Question: I'm trying to draw a chess board in OpenGL. I can draw the squares of the game board exactly as I want. But I also want to add a small boarder around the perimeter of the game board. Somehow, my perimeter is way bigger than I want. In fact, each edge of the border is the exact width of the entire game board itself.
My approach is to draw a neutral gray rectangle to represent the entire "slab" of wood that would be cut to make the board. Then, inside of this slab, I place the 64 game squares, which should be exactly centered and take up just slightly less 2d space as the slab does. I'm open to better ways, but keep in mind that I'm not very bright.
EDIT: in the image below all that gray area should be about 1/2 the size of a single square. But as you can see, each edge is the size of the entire game board. Clearly I'm not understanding something.

Here is the display function that I wrote. Why is my "slab" so much too large?
'''
void display()
{
// Clear the image
glClear(GL_COLOR_BUFFER_BIT | GL_DEPTH_BUFFER_BIT);
// Reset any previous transformations
glLoadIdentity();
// define the slab
float square_edge = 8;
float border = 4;
float slab_thickness = 2;
float slab_corner = 4*square_edge+border;
// Set the view angle
glRotated(ph,1,0,0);
glRotated(th,0,1,0);
glRotated(zh,0,0,1);
float darkSquare[3] = {0,0,1};
float lightSquare[3] = {1,1,1};
// Set the viewing matrix
glOrtho(-slab_corner, slab_corner, slab_corner, -slab_corner, -slab_corner, slab_corner);
GLfloat board_vertices[8][3] = {
{-slab_corner, slab_corner, 0},
{-slab_corner, -slab_corner, 0},
{slab_corner, -slab_corner, 0},
{slab_corner, slab_corner, 0},
{-slab_corner, slab_corner, slab_thickness},
{-slab_corner, -slab_corner, slab_thickness},
{slab_corner, -slab_corner, slab_thickness},
{slab_corner, slab_corner, slab_thickness}
};
glEnableClientState(GL_VERTEX_ARRAY);
glVertexPointer(3, GL_INT, 0, board_vertices);
// this defines each of the six faces in counter clockwise vertex order
GLubyte slabIndices[] = {0,3,2,1,2,3,7,6,0,4,7,3,1,2,6,5,4,5,6,7,0,1,5,4};
glColor3f(0.3,0.3,0.3); //upper left square is always light
glDrawElements(GL_QUADS, 24, GL_UNSIGNED_BYTE, slabIndices);
// draw the individual squares on top and centered inside of the slab
for(int x = -4; x < 4; x++) {
for(int y = -4; y < 4; y++) {
//set the color of the square
if ( (x+y)%2 ) glColor3fv(darkSquare);
else glColor3fv(lightSquare);
glBegin(GL_QUADS);
glVertex2i(x*square_edge, y*square_edge);
glVertex2i(x*square_edge+square_edge, y*square_edge);
glVertex2i(x*square_edge+square_edge, y*square_edge+square_edge);
glVertex2i(x*square_edge, y*square_edge+square_edge);
glEnd();
}
}
glFlush();
glutSwapBuffers();
}
'''
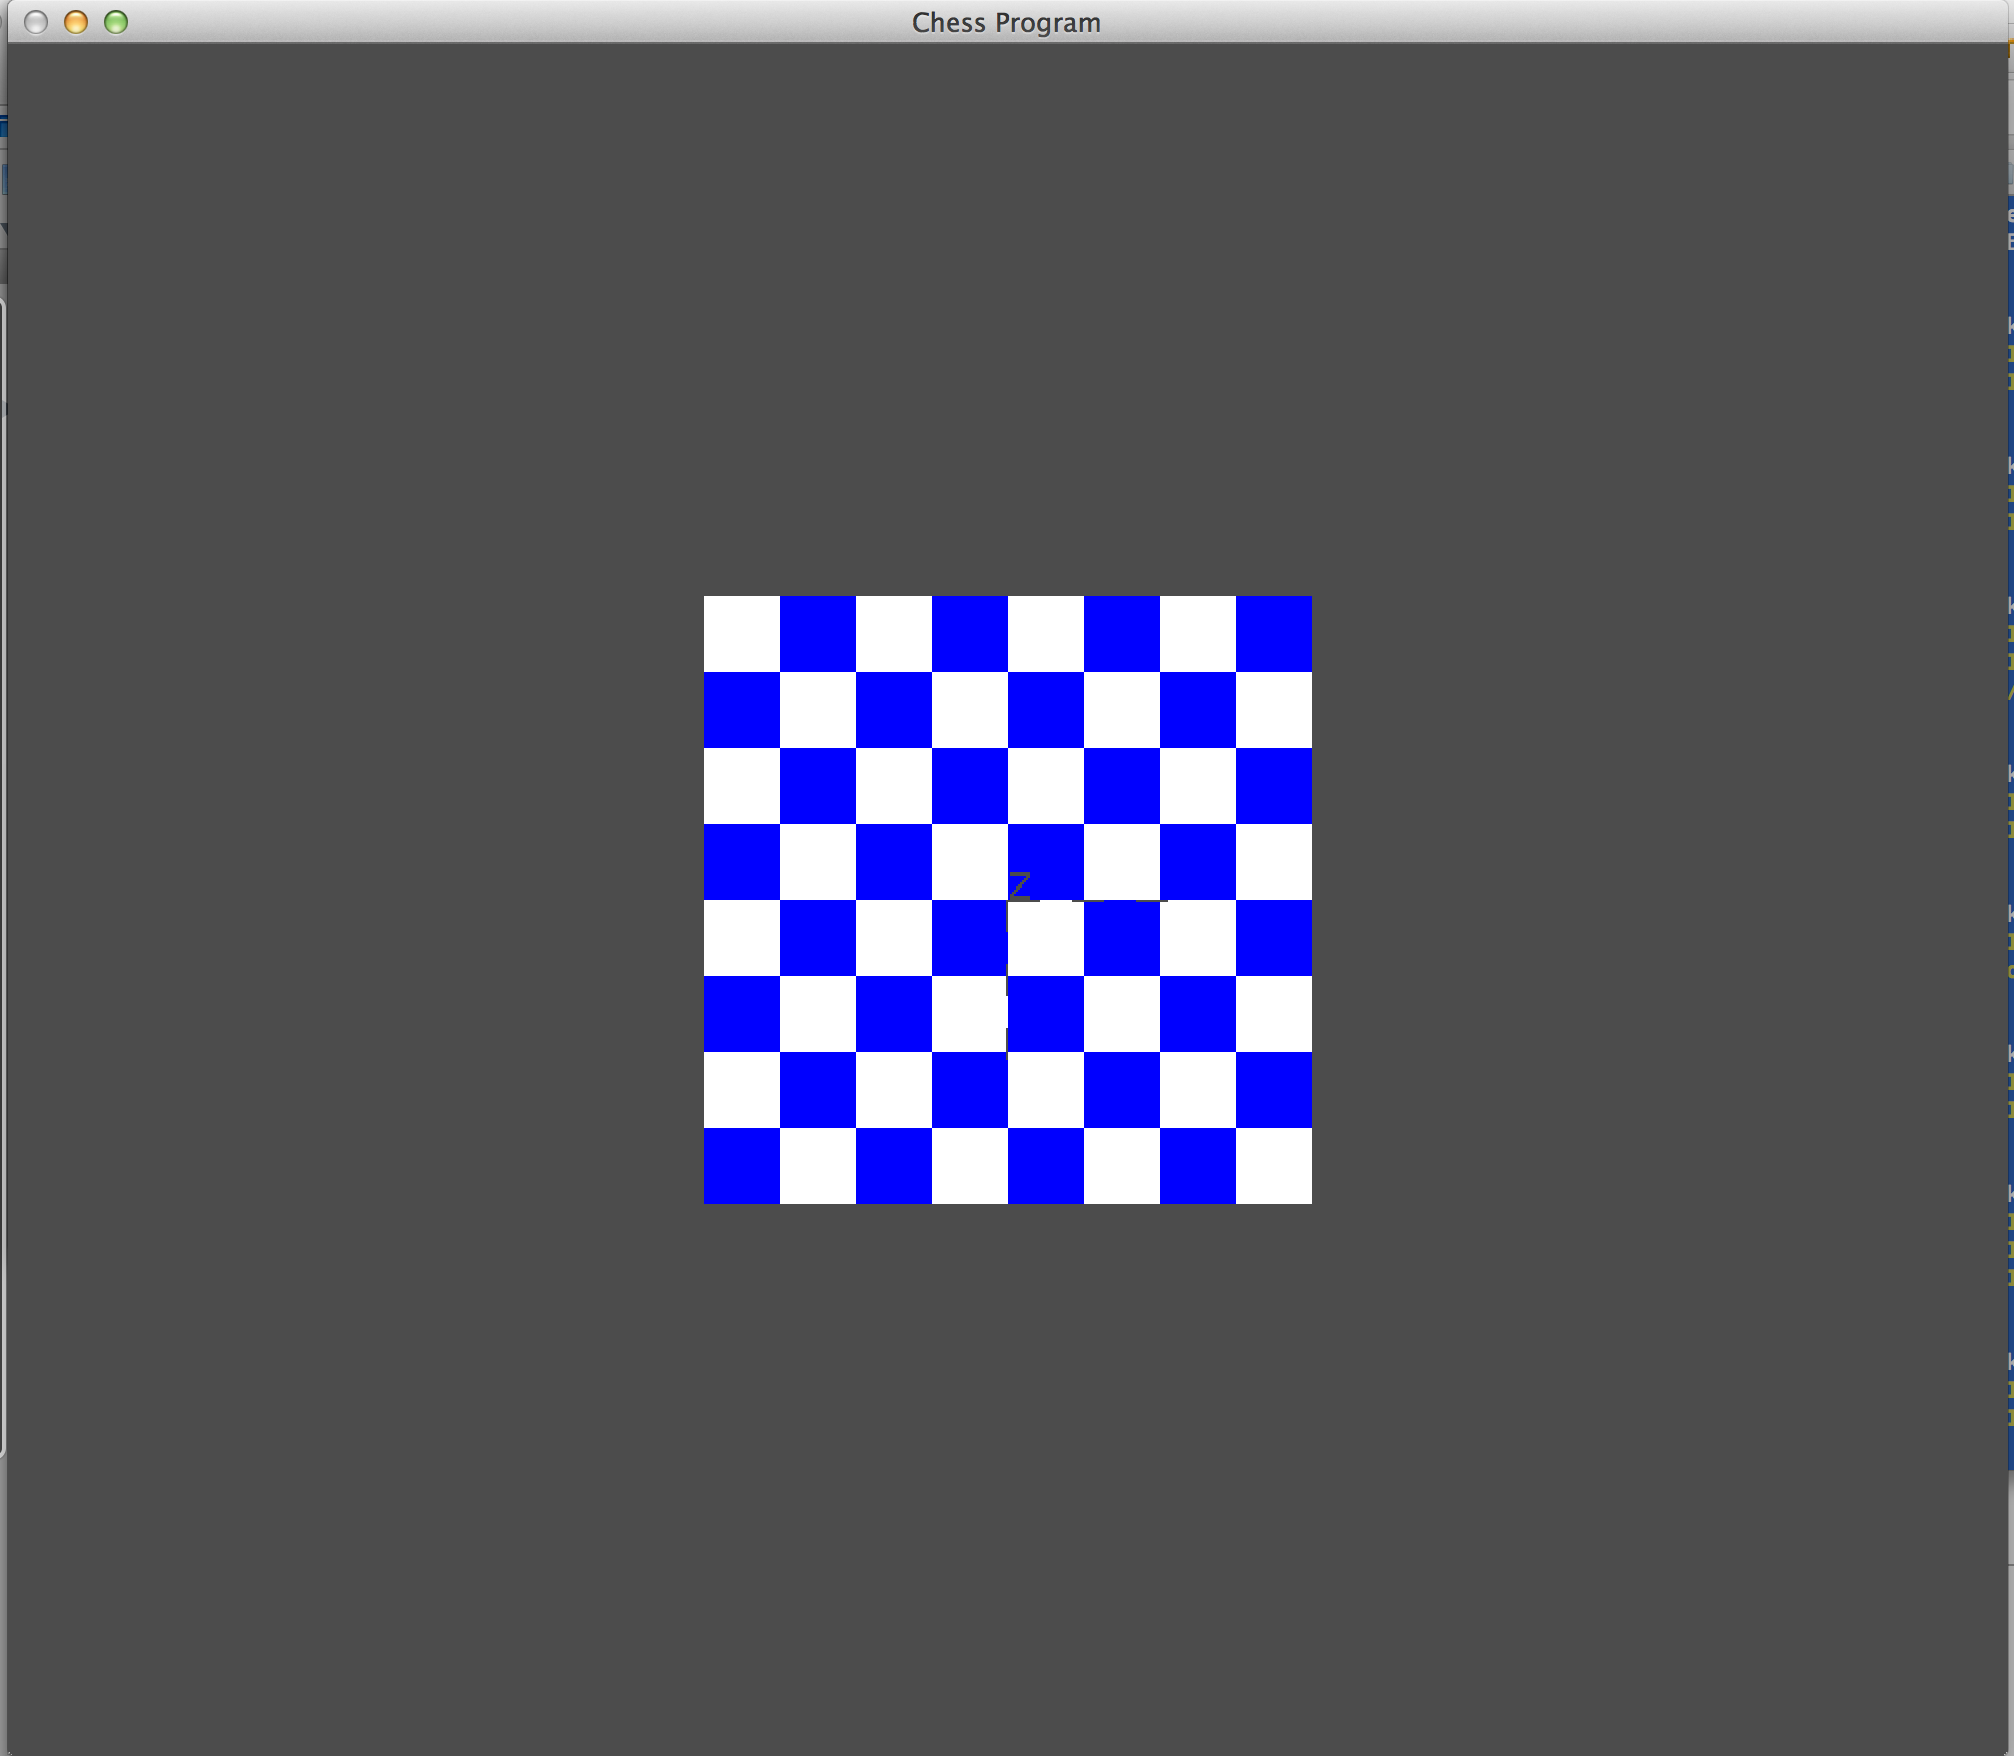
Answer: '''
glVertexPointer(3, GL_INT, 0, board_vertices);
'''
specifies that board_vertices contains integers, but it's actually of type GLfloat. Could this be the problem?